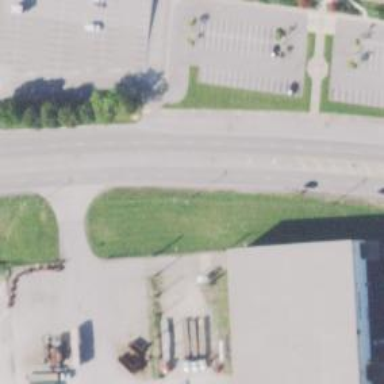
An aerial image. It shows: Primary road with asphalt surface.